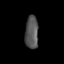
Tissue: skin
Cell type: T cells
Senescence score: 0.7266
Nuclear area (px): 427
Mean DAPI intensity: 85.335